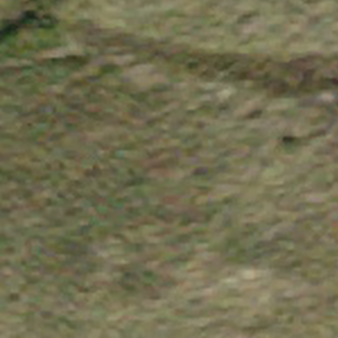
Label: other